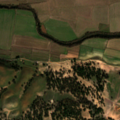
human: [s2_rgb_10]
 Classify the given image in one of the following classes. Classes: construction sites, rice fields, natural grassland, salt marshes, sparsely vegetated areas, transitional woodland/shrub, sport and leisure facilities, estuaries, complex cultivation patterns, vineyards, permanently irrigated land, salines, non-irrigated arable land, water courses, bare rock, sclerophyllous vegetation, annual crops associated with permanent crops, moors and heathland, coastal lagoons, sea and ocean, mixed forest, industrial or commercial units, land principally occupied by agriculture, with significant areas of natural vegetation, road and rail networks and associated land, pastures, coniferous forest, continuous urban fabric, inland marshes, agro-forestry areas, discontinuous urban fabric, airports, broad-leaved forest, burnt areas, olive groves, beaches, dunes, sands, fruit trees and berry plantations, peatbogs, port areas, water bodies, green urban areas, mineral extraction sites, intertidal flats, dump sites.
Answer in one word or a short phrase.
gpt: rice fields, pastures, agro-forestry areas, coniferous forest